Field crop: maize
Growth stage: 1
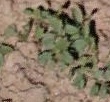
Species: convolvulus